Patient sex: M
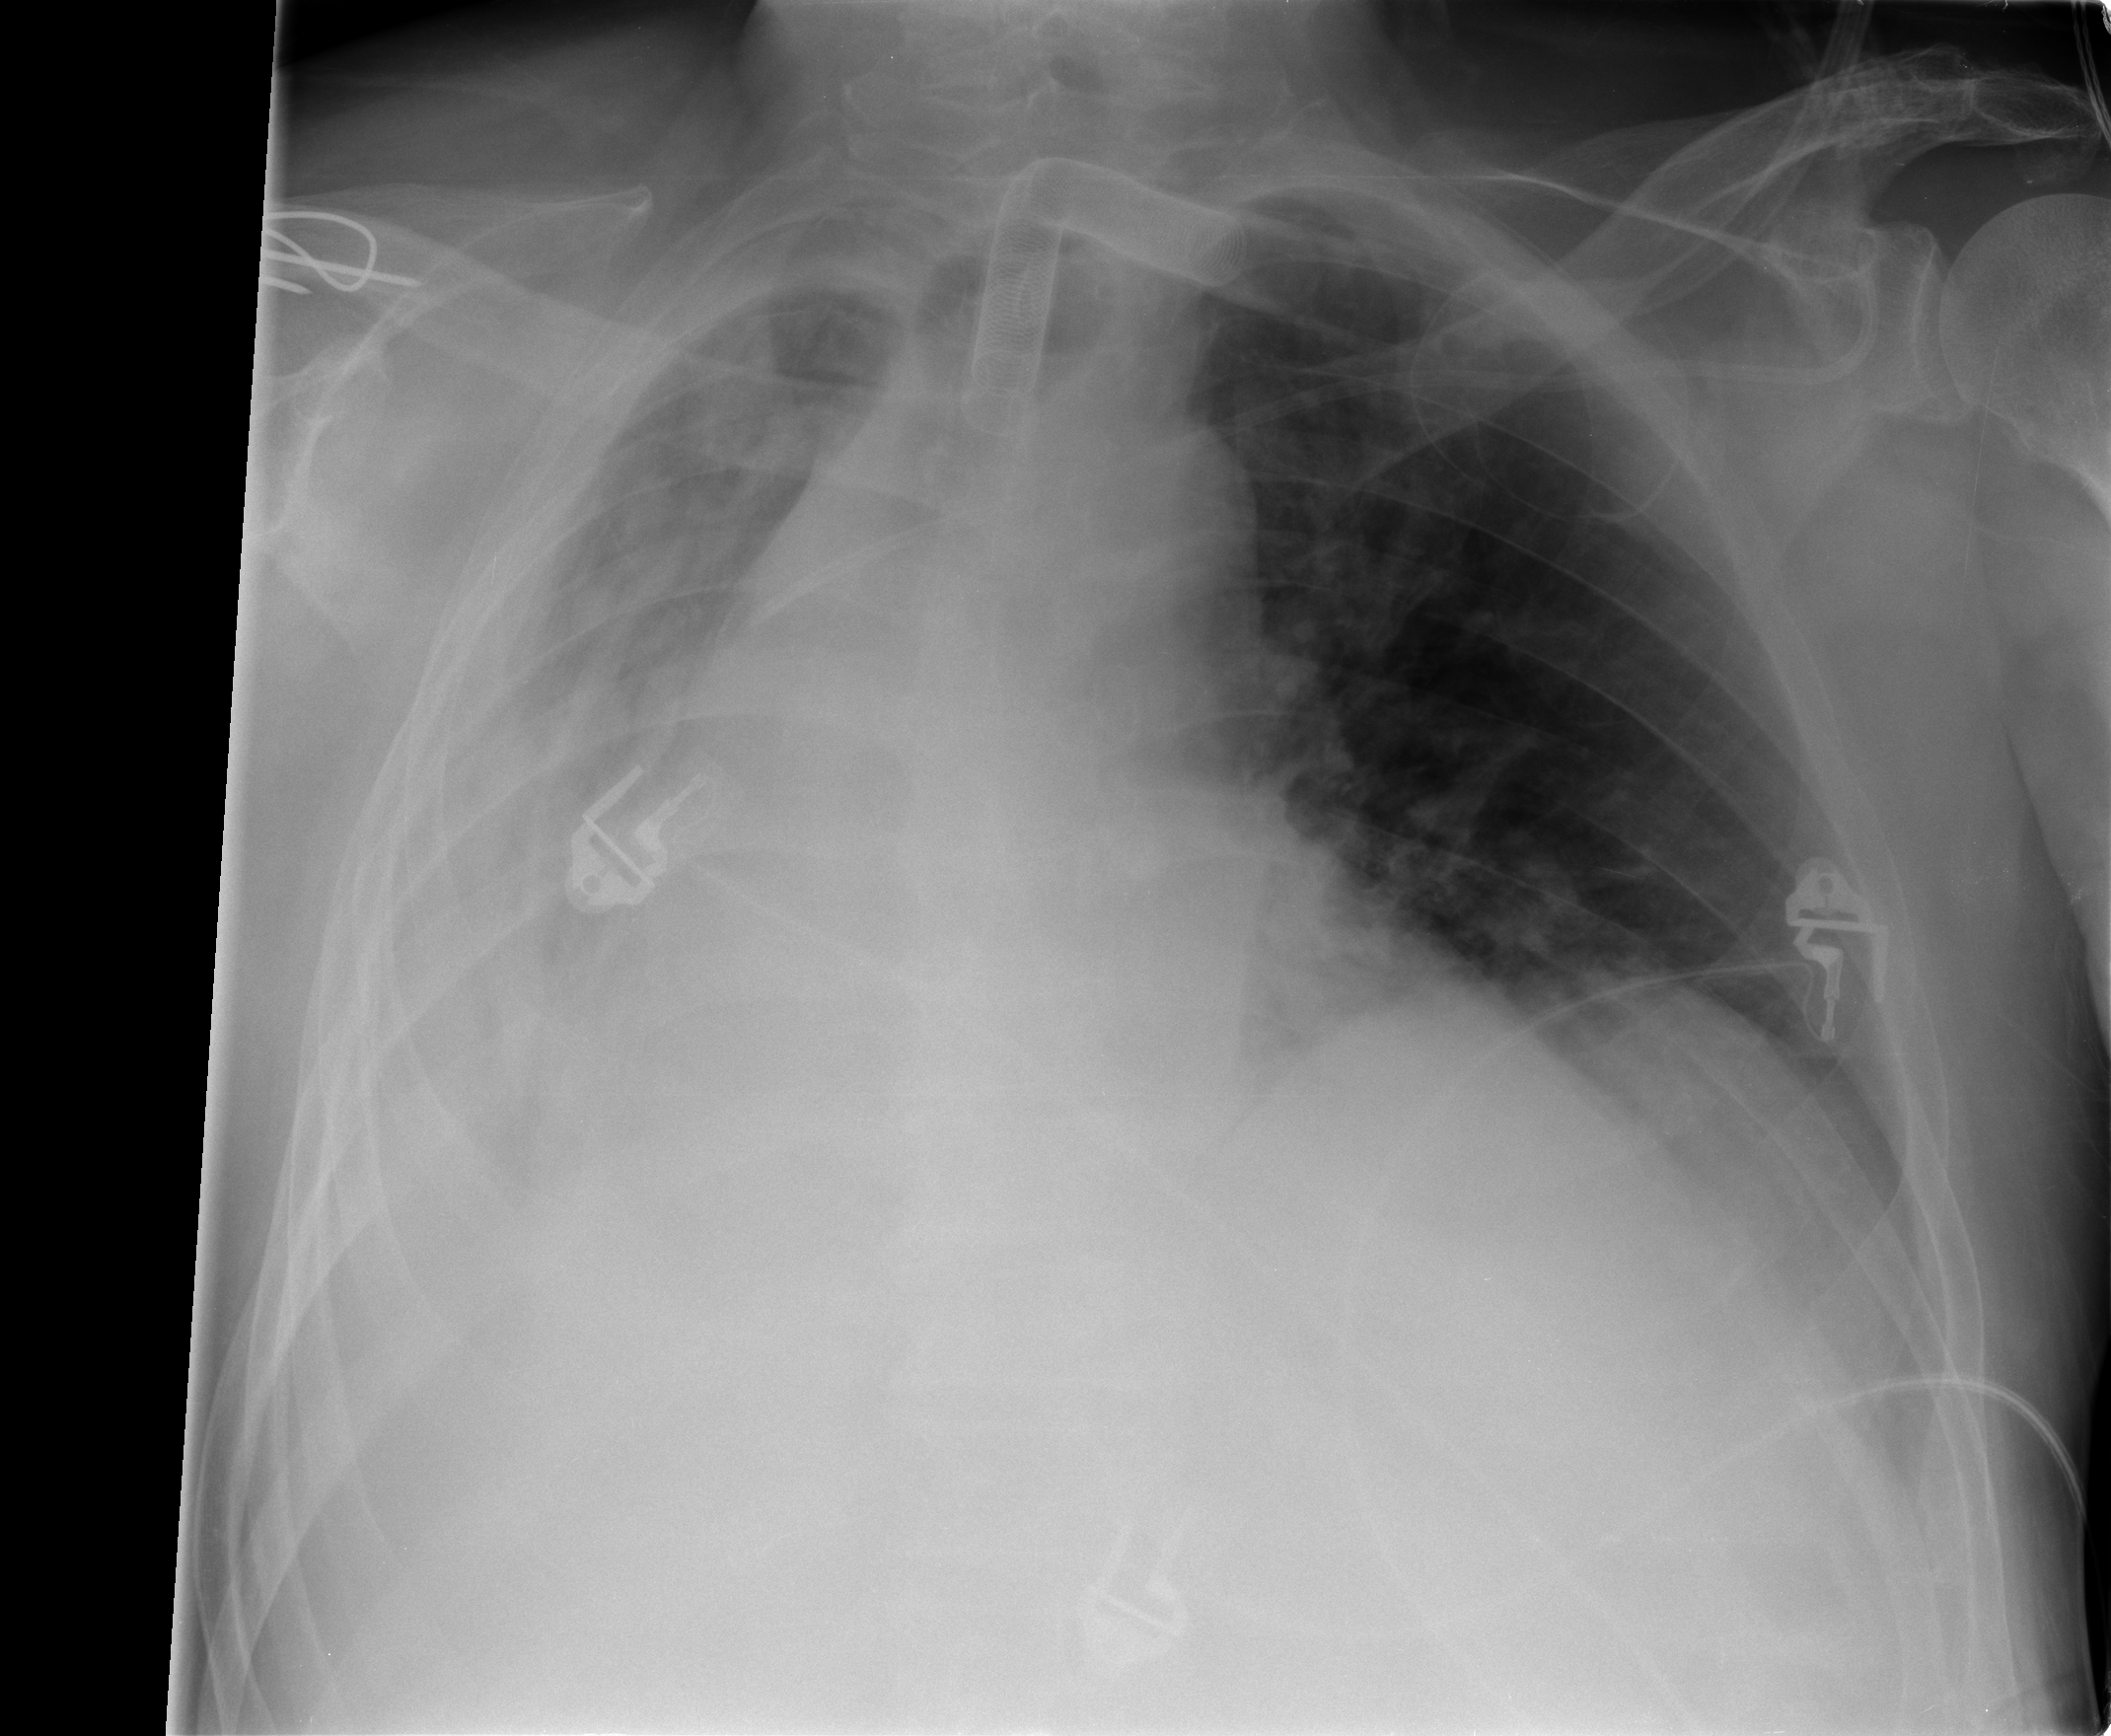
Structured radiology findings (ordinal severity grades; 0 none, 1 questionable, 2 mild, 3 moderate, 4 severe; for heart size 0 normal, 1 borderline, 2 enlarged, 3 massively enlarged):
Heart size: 2
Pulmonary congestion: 0
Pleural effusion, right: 3
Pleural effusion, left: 0
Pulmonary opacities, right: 2
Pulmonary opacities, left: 0
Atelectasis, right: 3
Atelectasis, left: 2